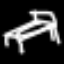
Label: bed